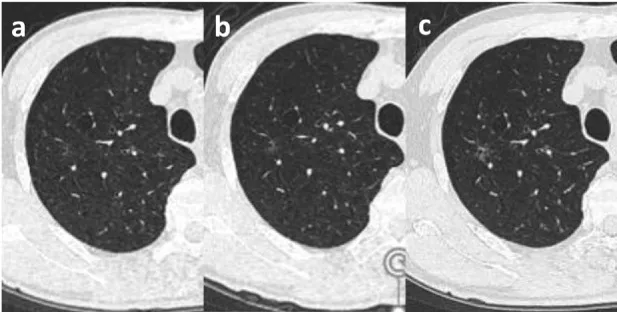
B) Pure GGN in segment 1 adjoining the bulla wall on CT. . A. Thirteen months before surgery. . B. Nine months before surgery. . C. One month before surgery.
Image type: radiology (ct)